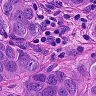
Metastatic tissue present: yes